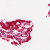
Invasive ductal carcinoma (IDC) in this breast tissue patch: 0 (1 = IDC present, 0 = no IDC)